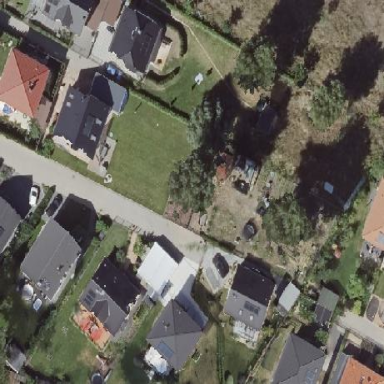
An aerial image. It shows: Garden that is leisure land.